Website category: sports
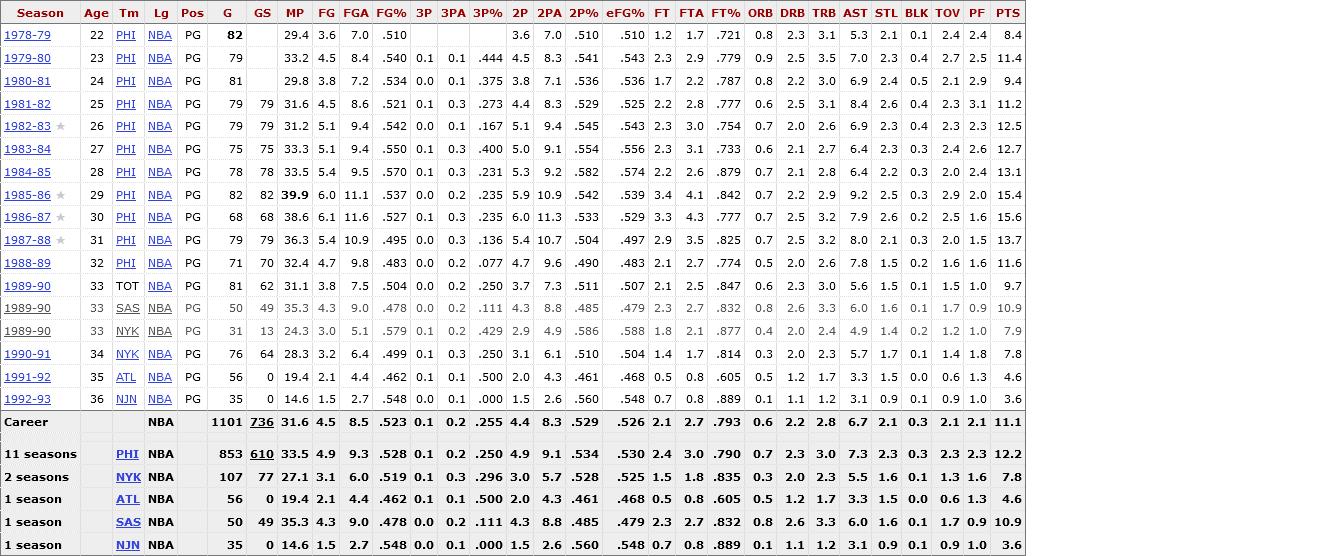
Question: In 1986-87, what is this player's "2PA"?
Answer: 11.3

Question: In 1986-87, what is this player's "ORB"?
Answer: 0.7

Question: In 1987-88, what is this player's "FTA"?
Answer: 3.5

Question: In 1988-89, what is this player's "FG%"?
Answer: .483

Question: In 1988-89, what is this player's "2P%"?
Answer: .490

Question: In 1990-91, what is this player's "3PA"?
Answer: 0.3

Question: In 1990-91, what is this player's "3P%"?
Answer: .250

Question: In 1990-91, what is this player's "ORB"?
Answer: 0.3

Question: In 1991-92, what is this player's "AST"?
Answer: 3.3

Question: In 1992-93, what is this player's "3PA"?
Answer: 0.1

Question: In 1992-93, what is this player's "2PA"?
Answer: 2.6

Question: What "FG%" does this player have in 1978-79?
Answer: .510

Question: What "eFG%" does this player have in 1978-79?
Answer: .510

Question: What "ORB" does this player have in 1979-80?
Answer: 0.9

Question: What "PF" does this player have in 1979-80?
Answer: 2.5

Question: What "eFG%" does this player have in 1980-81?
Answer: .536

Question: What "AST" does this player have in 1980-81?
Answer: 6.9

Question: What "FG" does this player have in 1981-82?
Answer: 4.5

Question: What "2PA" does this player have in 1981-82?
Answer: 8.3

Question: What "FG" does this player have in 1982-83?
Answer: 5.1

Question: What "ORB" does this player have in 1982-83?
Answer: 0.7

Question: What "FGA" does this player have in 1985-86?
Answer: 11.1

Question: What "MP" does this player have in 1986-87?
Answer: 38.6

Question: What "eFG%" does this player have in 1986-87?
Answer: .529

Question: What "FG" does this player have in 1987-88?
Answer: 5.4

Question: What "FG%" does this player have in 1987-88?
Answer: .495

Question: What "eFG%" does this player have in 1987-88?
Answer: .497

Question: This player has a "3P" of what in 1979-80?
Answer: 0.1

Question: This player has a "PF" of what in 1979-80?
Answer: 2.5

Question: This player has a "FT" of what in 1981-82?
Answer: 2.2

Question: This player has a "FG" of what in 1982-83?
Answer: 5.1

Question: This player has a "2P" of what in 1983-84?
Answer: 5.0

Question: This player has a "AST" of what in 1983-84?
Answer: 6.4

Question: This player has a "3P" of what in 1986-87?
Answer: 0.1

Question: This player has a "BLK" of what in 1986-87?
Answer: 0.2

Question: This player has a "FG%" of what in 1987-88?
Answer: .495

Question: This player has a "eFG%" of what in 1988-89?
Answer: .483

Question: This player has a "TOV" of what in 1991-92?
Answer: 0.6

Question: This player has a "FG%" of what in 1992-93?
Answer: .548

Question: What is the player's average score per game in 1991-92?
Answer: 4.6

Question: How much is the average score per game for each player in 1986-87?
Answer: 15.6

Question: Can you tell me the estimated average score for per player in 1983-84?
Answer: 12.7

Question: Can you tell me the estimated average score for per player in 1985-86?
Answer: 15.4

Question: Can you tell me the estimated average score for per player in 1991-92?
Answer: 4.6

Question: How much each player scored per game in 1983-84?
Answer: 12.7

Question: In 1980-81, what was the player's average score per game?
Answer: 9.4

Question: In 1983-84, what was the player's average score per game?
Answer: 12.7

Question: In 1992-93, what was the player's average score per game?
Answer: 3.6